Question: Actually, my question is in header. I use "modern opengl" approach with shaders and buffers and I wonder is it exist any way to get different colors on two sides of one quad.
(back and front sides)

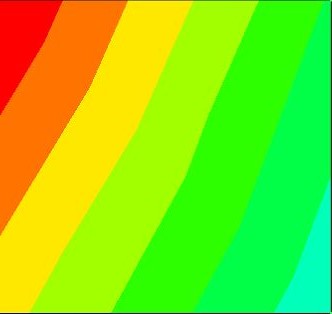
Answer: GLSL provides the built-in 'gl_FrontFacing' variable that determines if the fragment is a front-facing fragment or a back-facing fragment (is 'true' if front facing) e.g. if it is a fragment of the front side of the quad or a fragment of the back side of the quad.
Within the fragment shader you can then check for this variable and set the corresponding colors per face direction:
'''
if(gl_FrontFacing)
{
outColor = color1;
}
else // Fragment is back facing fragment
{
outColor = color2;
}
'''